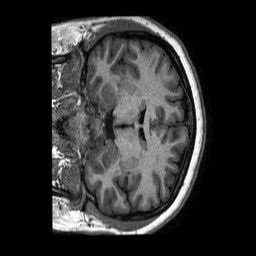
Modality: T1w
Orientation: coronal
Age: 30
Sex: female
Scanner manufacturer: philips
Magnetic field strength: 1.5 T
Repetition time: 0.00828 s
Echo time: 0.003807 s